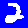
Digit: 2